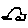
Label: car